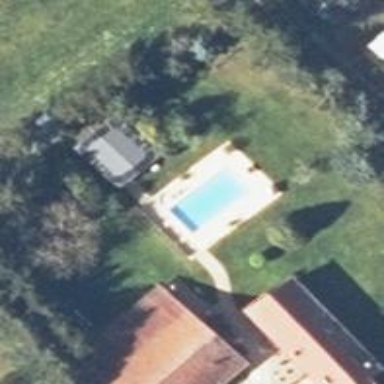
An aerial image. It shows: Swimming pool located in leisure land.